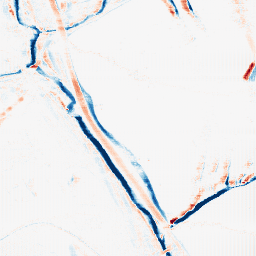
Category: morphological
Decomposition family: morphological_rect
Decomposition parameters: operation: average
width: 10
height: 3
Upsampling method: fft_zeropad
Upsampling parameters: scale: 8
Upsampling scale: 8